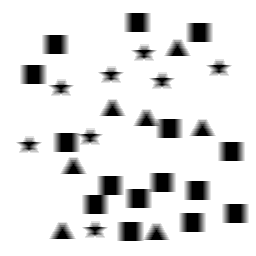
Squares: 15
Triangles: 7
Stars: 8
Total shapes: 30